Interaction volume radius: 10 \u00c5
Interaction volume height: 30 \u00c5
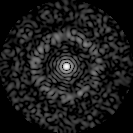
Disorder parameter: 0.8456